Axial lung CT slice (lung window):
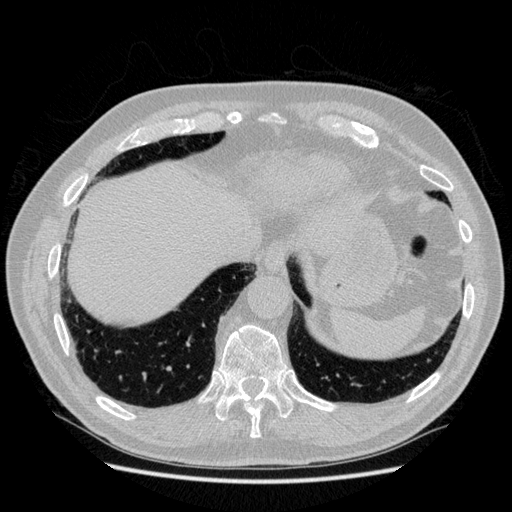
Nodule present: no